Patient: sex M, age 64
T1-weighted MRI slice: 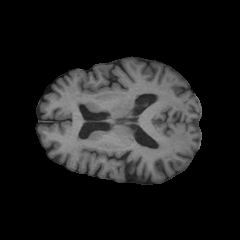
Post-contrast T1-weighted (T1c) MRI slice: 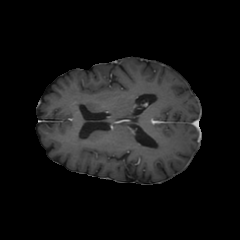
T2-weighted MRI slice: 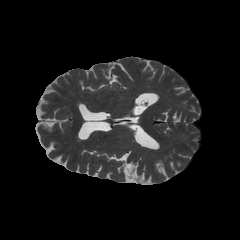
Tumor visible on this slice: no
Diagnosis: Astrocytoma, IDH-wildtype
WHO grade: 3